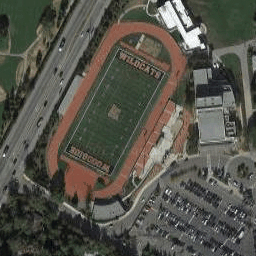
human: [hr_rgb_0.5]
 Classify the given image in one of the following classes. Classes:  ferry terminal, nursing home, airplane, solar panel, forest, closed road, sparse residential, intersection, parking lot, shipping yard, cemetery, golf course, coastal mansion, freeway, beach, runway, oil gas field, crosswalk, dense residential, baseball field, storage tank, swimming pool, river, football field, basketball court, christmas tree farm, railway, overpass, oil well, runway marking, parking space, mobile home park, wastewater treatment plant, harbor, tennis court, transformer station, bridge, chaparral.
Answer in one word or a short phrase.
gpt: football field